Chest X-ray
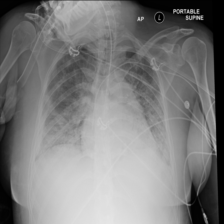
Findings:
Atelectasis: negative
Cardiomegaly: negative
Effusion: negative
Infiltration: negative
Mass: negative
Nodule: positive
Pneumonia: negative
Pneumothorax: negative
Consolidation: negative
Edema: negative
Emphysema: negative
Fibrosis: negative
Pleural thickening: negative
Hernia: negative